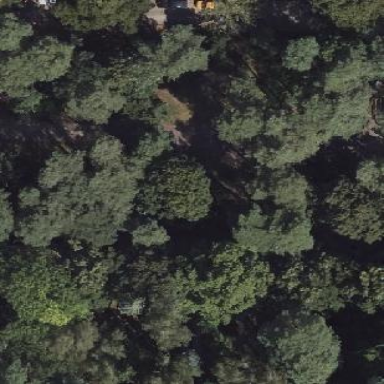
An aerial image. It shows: Forest with mix of leaf types.